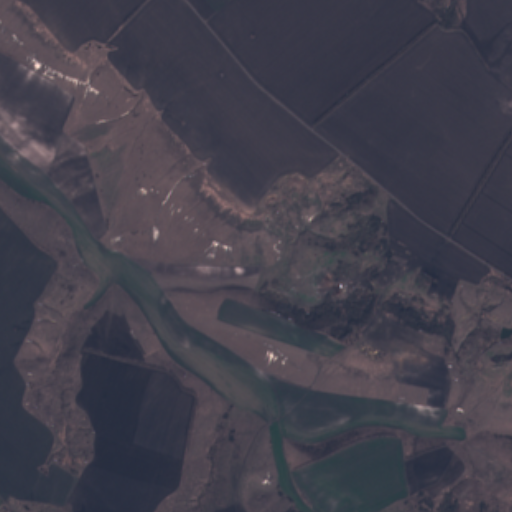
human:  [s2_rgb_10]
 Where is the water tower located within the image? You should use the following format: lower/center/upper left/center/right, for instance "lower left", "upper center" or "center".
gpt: The water tower is located in the center right of the image.
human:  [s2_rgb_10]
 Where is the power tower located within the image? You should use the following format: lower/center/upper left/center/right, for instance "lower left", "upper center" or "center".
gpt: There is no power tower in the image.